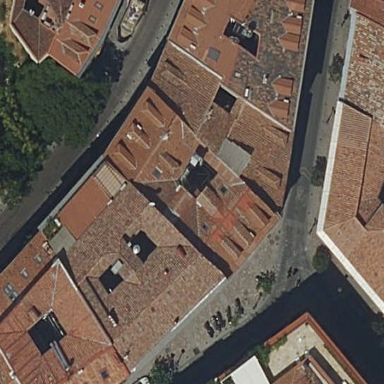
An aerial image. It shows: Brown building with brown roof.